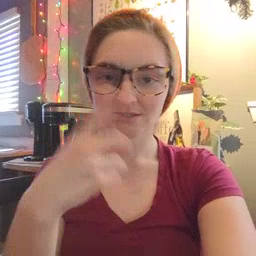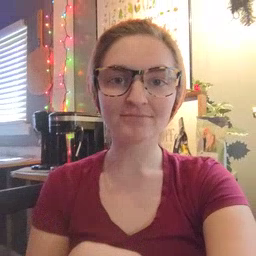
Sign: face